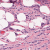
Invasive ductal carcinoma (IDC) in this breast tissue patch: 1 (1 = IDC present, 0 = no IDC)